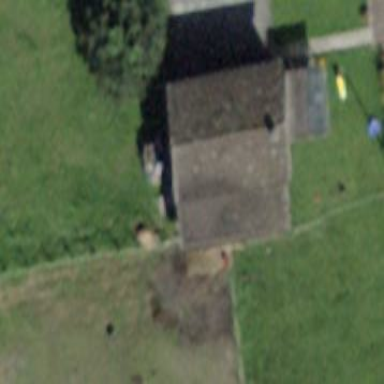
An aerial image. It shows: Cabin.